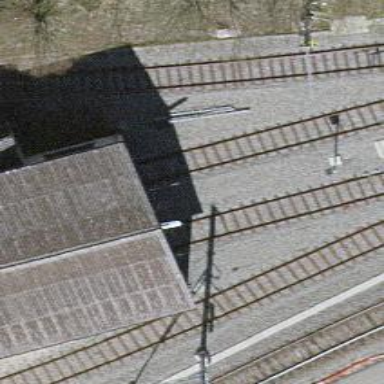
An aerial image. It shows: Railway yard with one track. The railway is electrified with contact line.